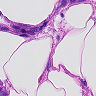
Metastatic tissue present: yes